Breast ultrasound image
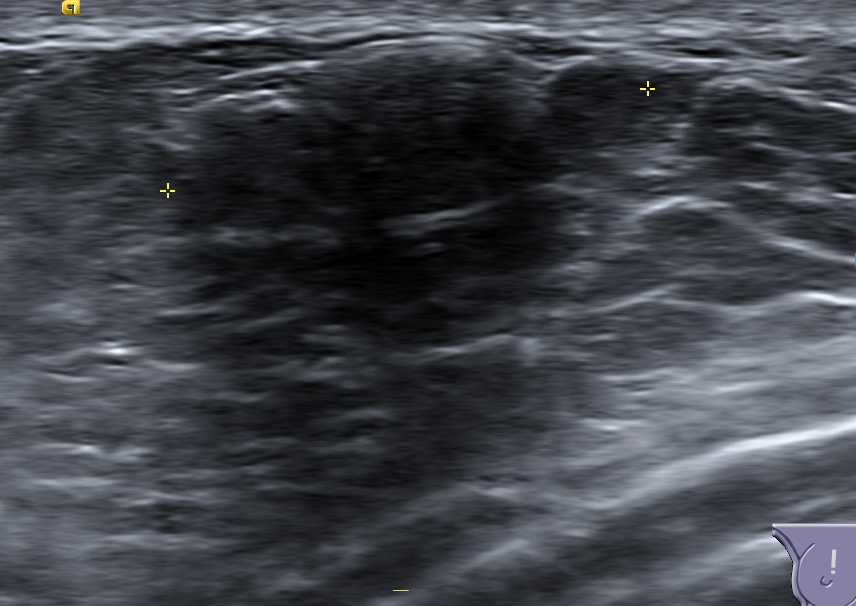
Diagnosis: benign